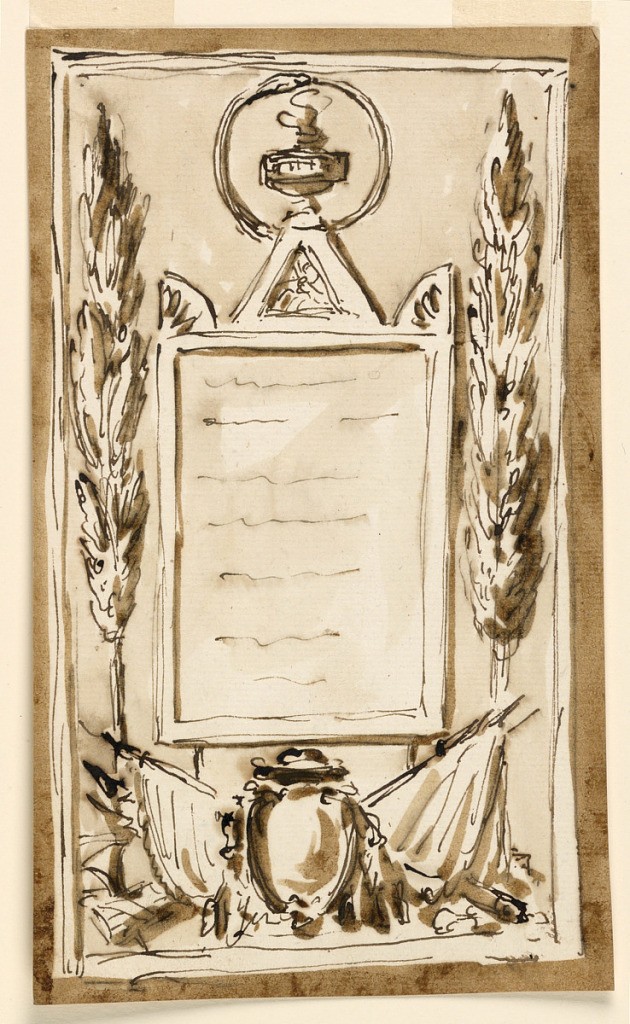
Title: Frame
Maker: Giuseppe Valadier, Italian, 1762–1839
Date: ca. 1796
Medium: Pen and brown ink, brush and brown wash on off-white laid paper
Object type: Drawing
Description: The inner frame has a cresting; in the center is a triangle with a vase crowned with flames, beside acroteria. The vase is encircled by a serpent, in the panel of the outer frame. Below, is a variation of the motif in 1938-88-1906; two trees, laterally. Dark background.